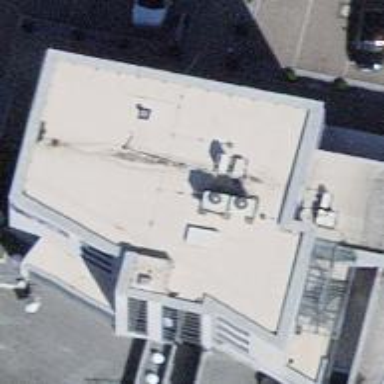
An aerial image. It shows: Bank building.